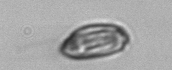
Label: Katodinium_or_Torodinium